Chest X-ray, PA view. Patient: 61 years old, sex F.
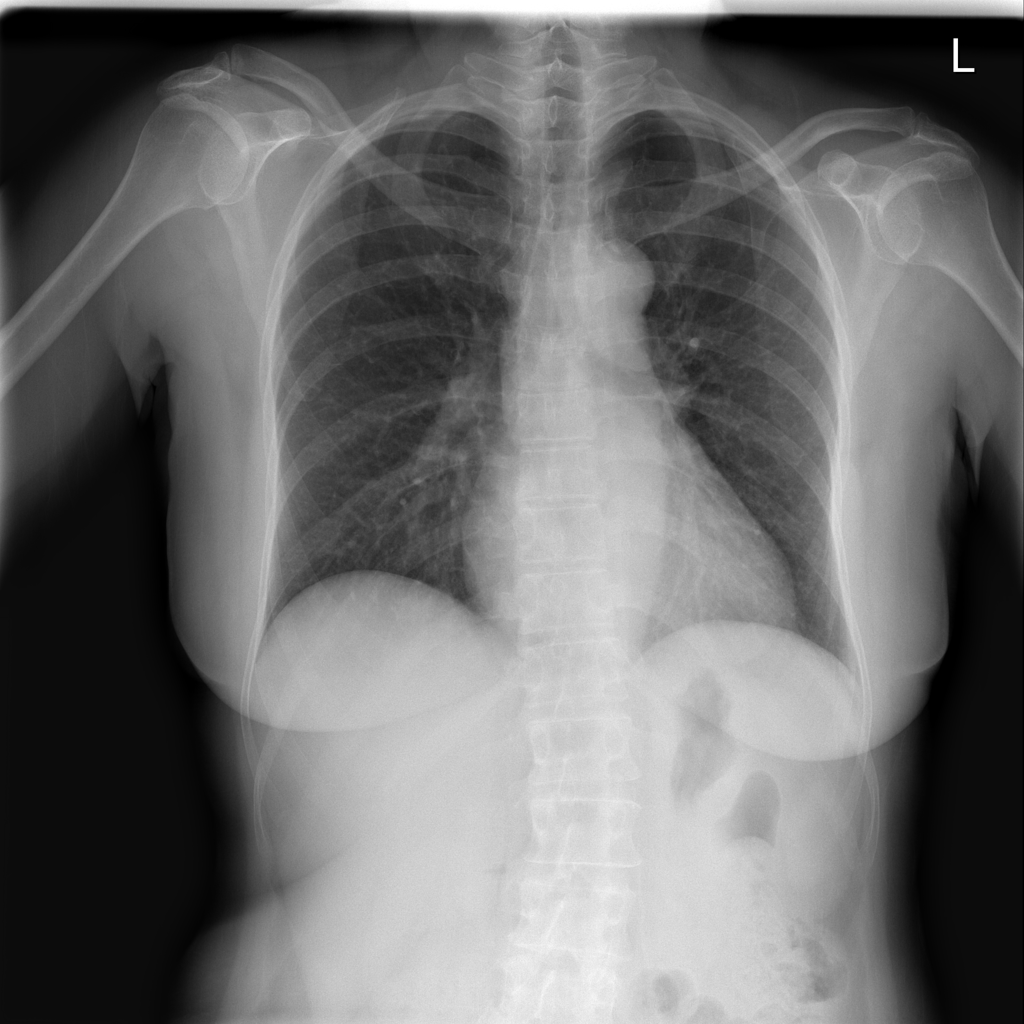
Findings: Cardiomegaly